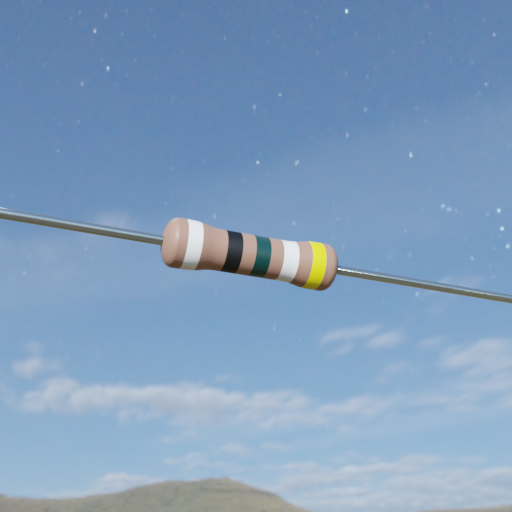
Resistor colour bands (in order): white, black, black, white, yellow